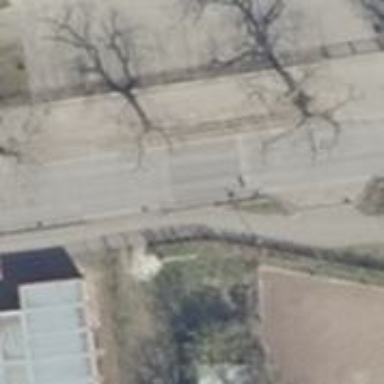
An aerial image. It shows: Tertiary road with asphalt surface and separate sidewalks on both sides.